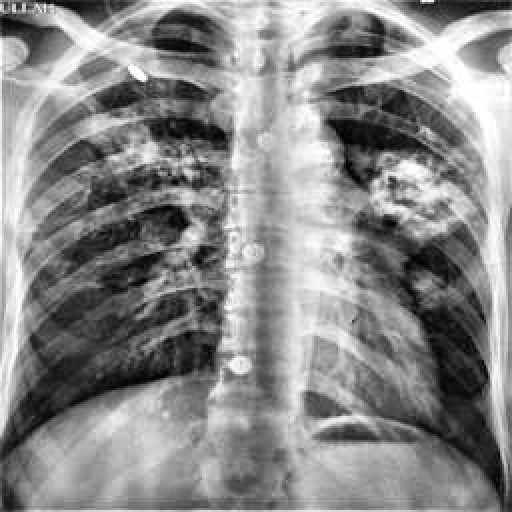
Finding: TUBERCULOSIS